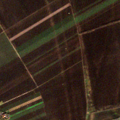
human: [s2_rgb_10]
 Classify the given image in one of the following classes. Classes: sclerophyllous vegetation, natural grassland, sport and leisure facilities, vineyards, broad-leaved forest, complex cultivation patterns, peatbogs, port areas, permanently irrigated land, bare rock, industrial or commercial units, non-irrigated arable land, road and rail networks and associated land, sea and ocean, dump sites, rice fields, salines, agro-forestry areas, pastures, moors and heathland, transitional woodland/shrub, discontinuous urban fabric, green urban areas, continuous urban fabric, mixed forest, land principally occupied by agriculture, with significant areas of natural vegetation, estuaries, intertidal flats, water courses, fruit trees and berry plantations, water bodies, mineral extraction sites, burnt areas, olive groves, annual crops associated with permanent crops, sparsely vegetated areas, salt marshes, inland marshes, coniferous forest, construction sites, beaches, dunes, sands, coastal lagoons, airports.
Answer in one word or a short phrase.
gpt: discontinuous urban fabric, non-irrigated arable land